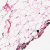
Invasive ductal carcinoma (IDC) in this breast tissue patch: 0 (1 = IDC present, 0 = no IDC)